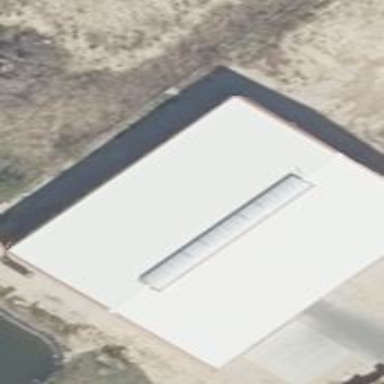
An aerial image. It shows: Warehouse building.